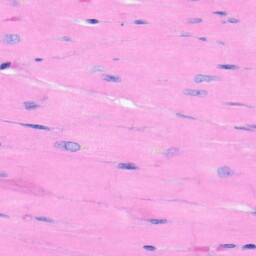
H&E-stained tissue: Heart